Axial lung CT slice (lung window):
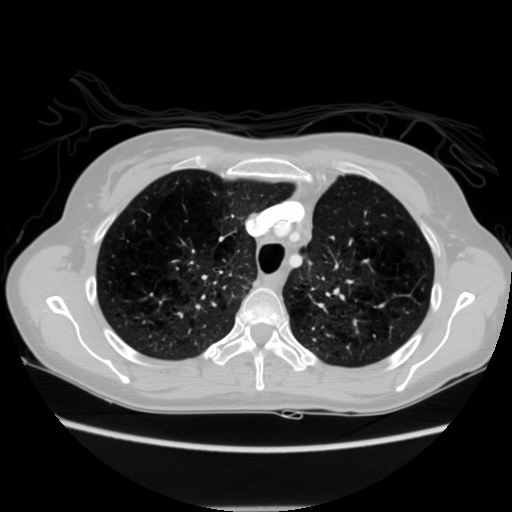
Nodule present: no